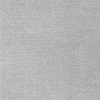
Atmospheric dust classification: dusty